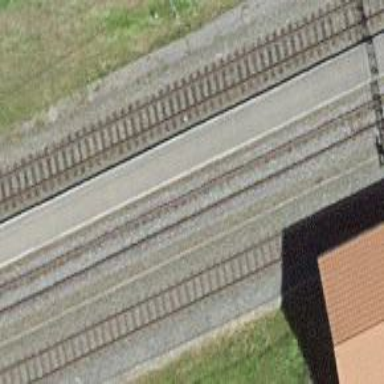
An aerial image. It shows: Narrow-gauge railway with electrified contact line.